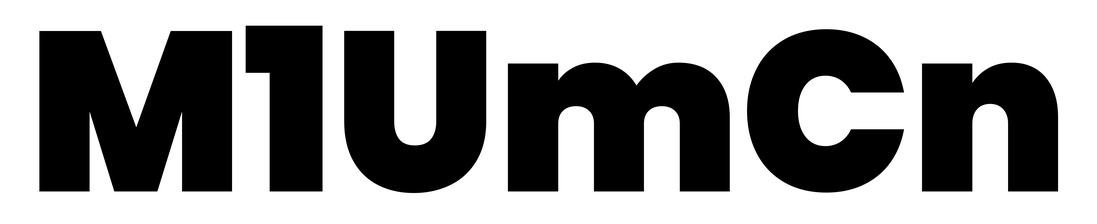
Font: Poppins-Black